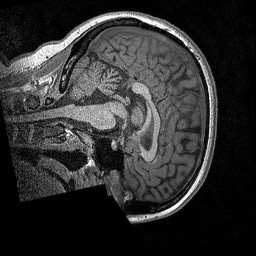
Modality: T1w
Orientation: sagittal
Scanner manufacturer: siemens
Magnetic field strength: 3 T
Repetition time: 2.3 s
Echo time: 0.00298 s